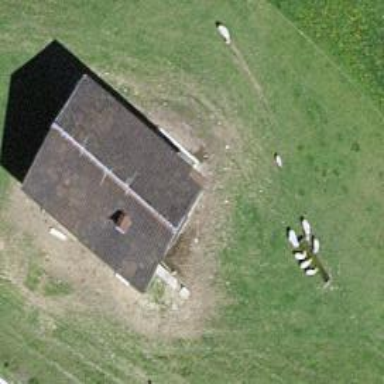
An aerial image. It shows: Farm auxiliary building with gabled roof.